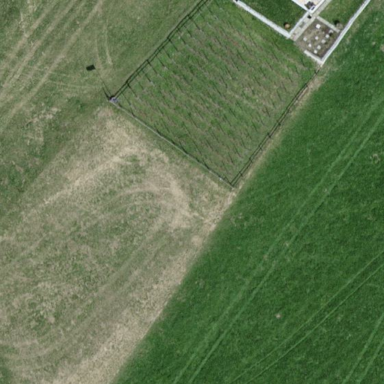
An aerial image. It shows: Beautiful vineyard in the countryside.